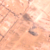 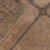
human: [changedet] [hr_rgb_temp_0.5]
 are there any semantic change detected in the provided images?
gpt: A crossroads was added.